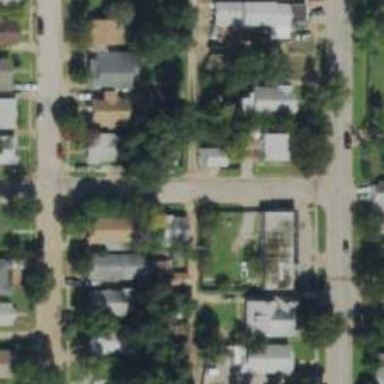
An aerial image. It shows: Alley classified as service road.